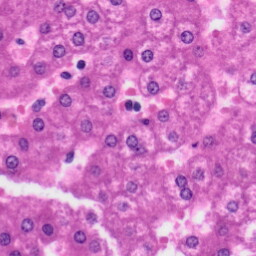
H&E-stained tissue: Liver